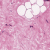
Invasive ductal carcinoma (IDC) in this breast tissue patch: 0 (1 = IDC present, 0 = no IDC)